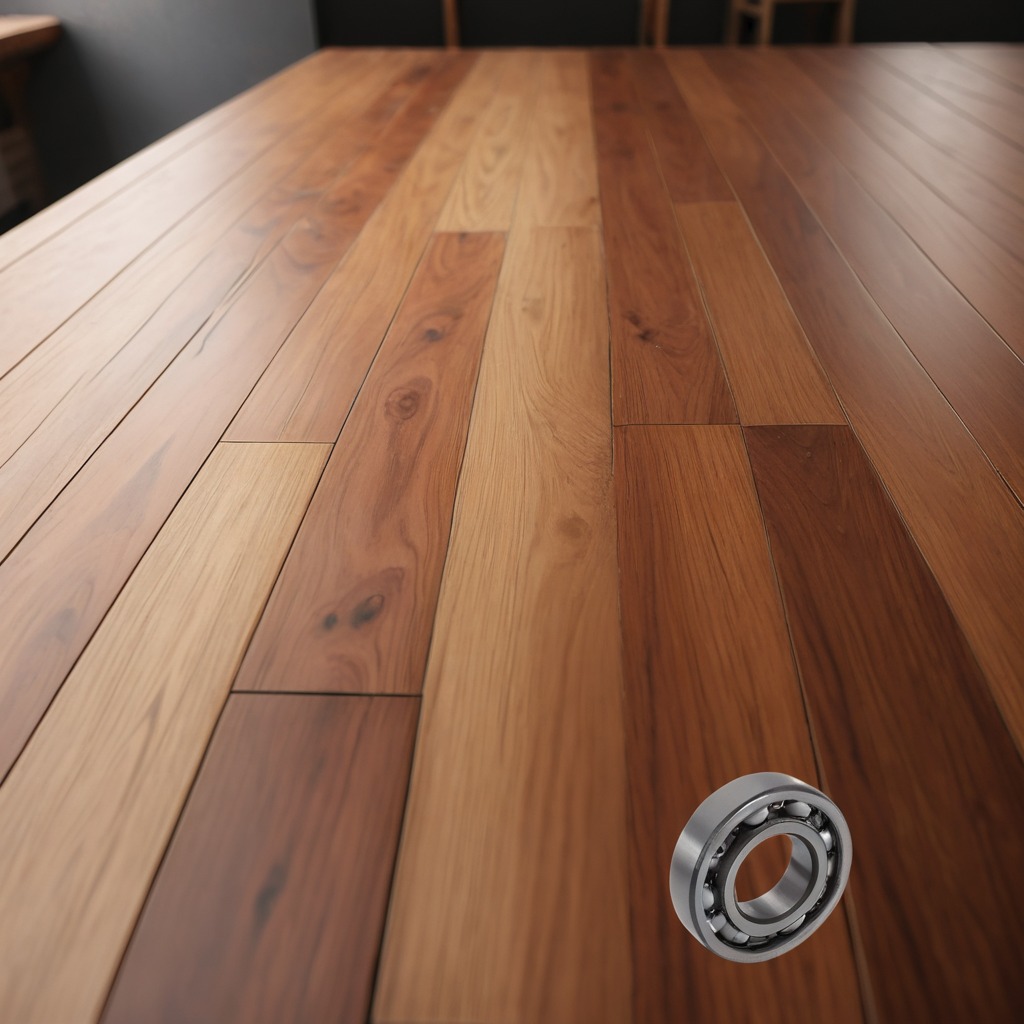
A metal ball bearing is lying on the wooden table in a carpentry studio rich wood textures side lighting.